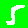
Digit: 5